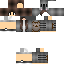
A male human skin with medium skin, wearing brown long hair dressed in a blue hoodie and black pants, featuring a closed mouth.